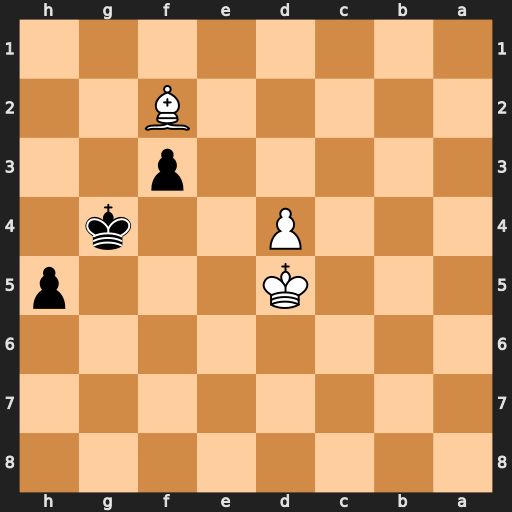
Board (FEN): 8/8/8/3K3p/3P2k1/5p2/5B2/8
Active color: b
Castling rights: -
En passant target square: -
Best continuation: h4 Kc6 h3 d5 h2 d6 h1=Q